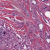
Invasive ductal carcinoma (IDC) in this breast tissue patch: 1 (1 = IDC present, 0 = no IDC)